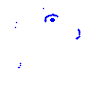
Particle: kaon